Question: I want to compare the locations stored in a database to a defined location and display results if they are within 1000m of each other. I need the results to be instant so use of AJAX is probably neccessary.
I have a database with a list of people, along with geocoded locations of where they are:

I want to be able to cycle through these comparing them to a defined location, retrieving ones that fall within a certain range of the defined location (all using AJAX so that the results are shown immediatly).
So far I have the following:
'''
<script>
$(document).ready(function() {
geocoder = new google.maps.Geocoder();
var saddress = $('#postcode').val(); //get postcode from form
geocoder.geocode( { 'address': saddress}, function(results,status) {
if( status == google.maps.GeocoderStatus.OK ) { //waits for results
var latlng = results[0].geometry.location; //gets location
var locationlatlng = new google.maps.LatLng(52.<PHONE>, -3.<PHONE>);
var distance = google.maps.geometry.spherical.computeDistanceBetween(latlng, locationlatlng); //gets distance between the two geocodes
}
});
})//end ready
</script>
'''
This script gives the distance between the postcode given on a form (4th line) and the defined location ('var locationlatlng'), and is partway to achieving what I want.
Now instead of using the postcode from the form I want to use the geocodes from the database and compare these to the defined location. If they fall within a certain distance (for example 1000m) I want to be able to use that row in the database to display information on the webpage.
My stumbling block is how to get the corresponding rows out of the database. My only way of finding the distance between the two locations is using the google function 'computeDistanceBetween()' but this is javascript and the AJAX call to the database is PHP, its frying my brain trying to figure out how to combine the two!
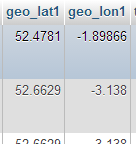
Answer: Assuming you have two things:
1. A database table of Latitude and Longitude values
2. A Latitude and Longitude "point" for comparison
Then you can compute the distances with a SQL query. I have <URL>, shown here:
'''
SELECT
Name,
Address,
City,
State,
Latitude,
Longitude,
(
ACOS(
COS(@center_latitude * (PI()/180)) *
COS(@center_longitude * (PI()/180)) *
COS(Latitude * (PI()/180)) *
COS(Longitude * (PI()/180)) +
COS(@center_latitude * (PI()/180)) *
SIN(@center_longitude * (PI()/180)) *
COS(Latitude * (PI()/180)) *
SIN(Longitude * (PI()/180)) +
SIN(@center_latitude * (PI()/180)) *
SIN(Latitude * (PI()/180))
) *
(
(@equatorial_radius * @polar_radius) /
(
SQRT(
(@equatorial_radius * @equatorial_radius) -
(
(
(@equatorial_radius * @equatorial_radius) -
(@polar_radius * @polar_radius)
) *
(
COS(@center_latitude) *
COS(@center_latitude)
)
)
)
)
)
) AS DistanceInMeters
FROM
Places
WHERE
DistanceInMeters <= @search_radius
'''
In this query you'll need to plug a few values:
1. @center_latitude is the Latitude of your "point"
2. @center_longitude is the Longitude of your "point"
3. @equatorial_radius is the radius of the Earth at the equator, in meters
4. @polar_radius is the radius of the Earth at the poles, in meters
5. @search_radius is the radius of the search area, in meters
You can further add an 'ORDER BY' to get the list in order of distance, sorting on the calculated 'DistanceInMeters' column. Basically this is just selecting a bunch of columns (from the table structure I had on my project at the time), including a 'Latitude' and 'Longitude' column, and adding a calculated column for the distance from the "point."
The purpose of all this math is to calculate the distances in a circular radius on the Earth's surface, accounting for both the curvature of that surface itself as well as the bulging at the equator. So the accuracy should be pretty good, possibly within a few meters for any given point.
So in your case I guess your AJAX call would include the Latitude/Longitude of the "point" and then the server-side code would run this database query with those values. The radius values are constants, you can look them up on Wikipedia and just put them directly into the query if you'd like. (I doubt the shape of the Earth will significantly change during the life of your application, though <URL> The main thing to remember is that the units of measurement remain the same. If the radii are in meters, the distance is in meters. If the radii are in miles, the distance is in miles. So you can swap out values accordingly if your units change. The set of results from this query would then be returned to your page as the response of that AJAX call, and you can display the results accordingly.